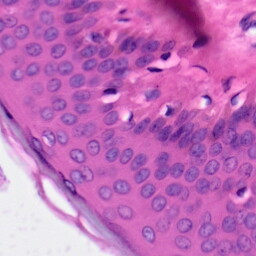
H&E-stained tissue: Skin